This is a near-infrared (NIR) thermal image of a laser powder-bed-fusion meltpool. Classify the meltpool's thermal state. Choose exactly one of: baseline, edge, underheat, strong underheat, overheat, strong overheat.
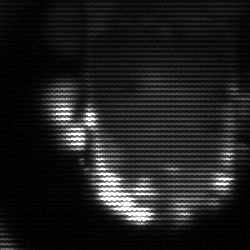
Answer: baseline